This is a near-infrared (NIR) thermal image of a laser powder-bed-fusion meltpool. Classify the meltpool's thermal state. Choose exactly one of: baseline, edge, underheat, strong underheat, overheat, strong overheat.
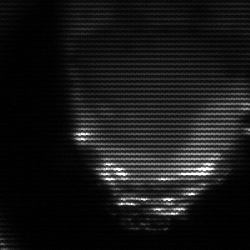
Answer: edge